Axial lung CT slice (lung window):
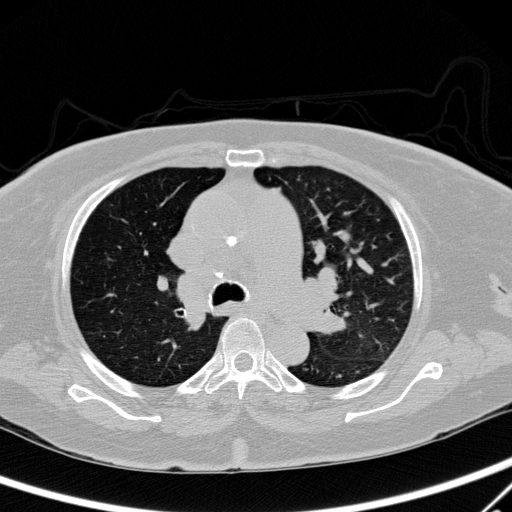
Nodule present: no